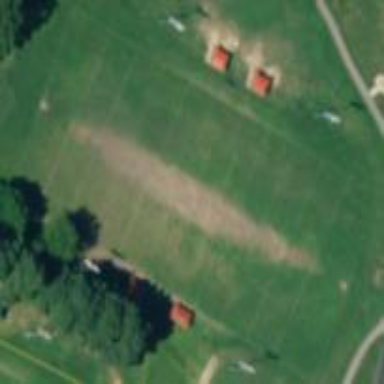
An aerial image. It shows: Soccer pitch designated for leisure and sports activities.